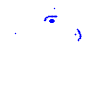
Particle: electron